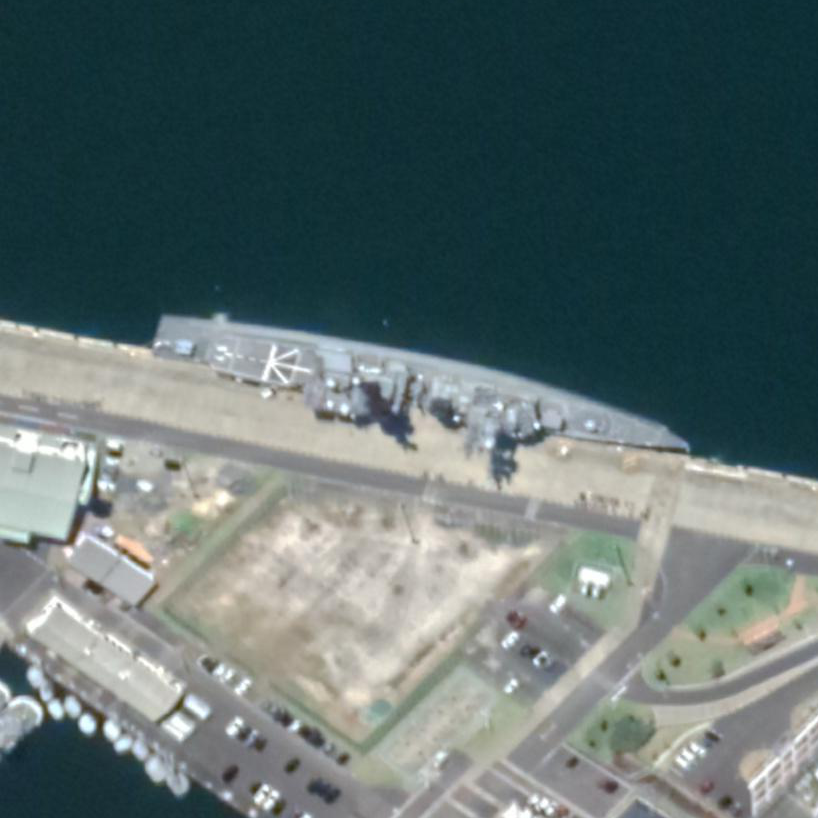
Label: Asagiri-class_destroyer